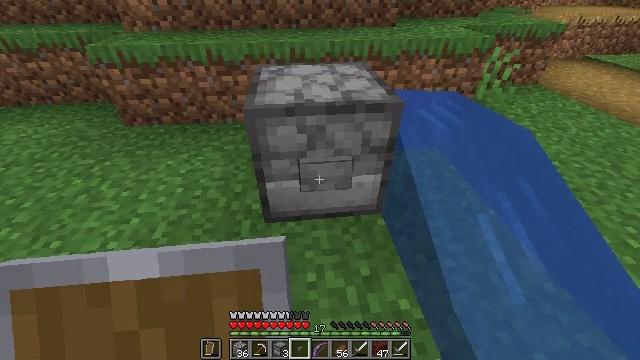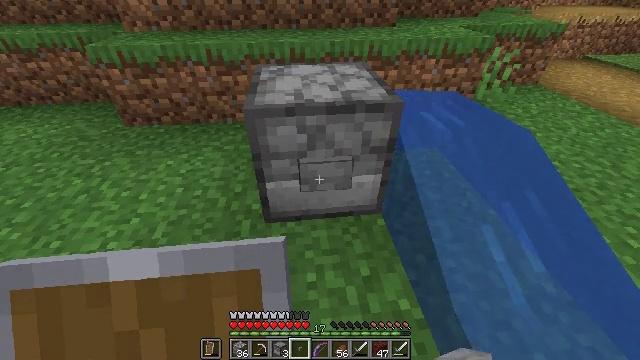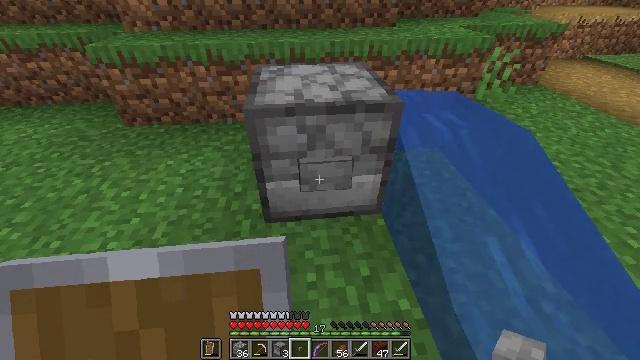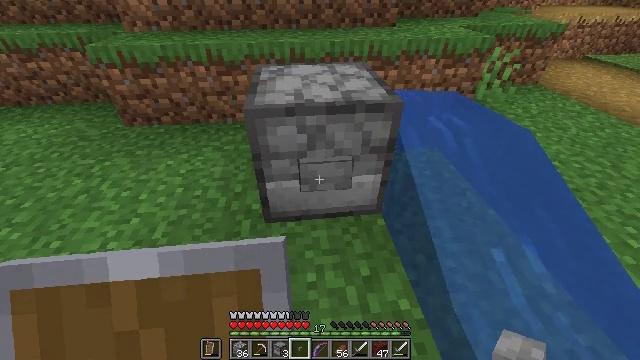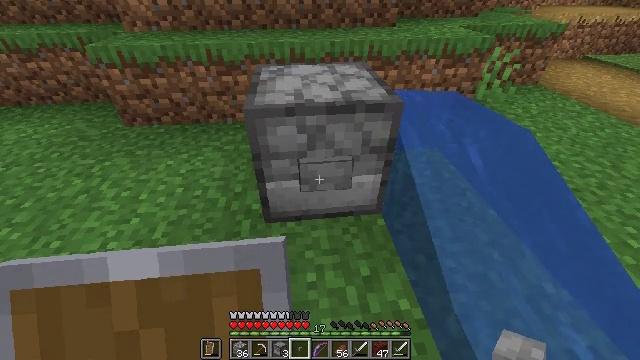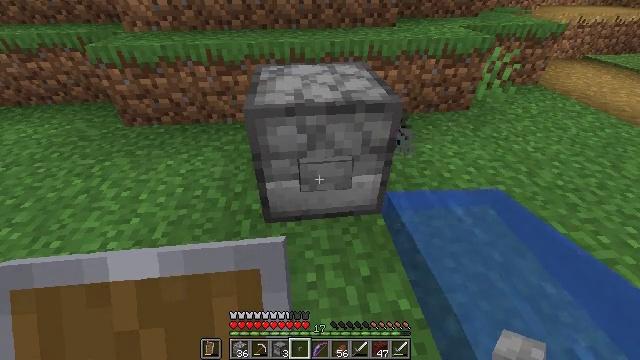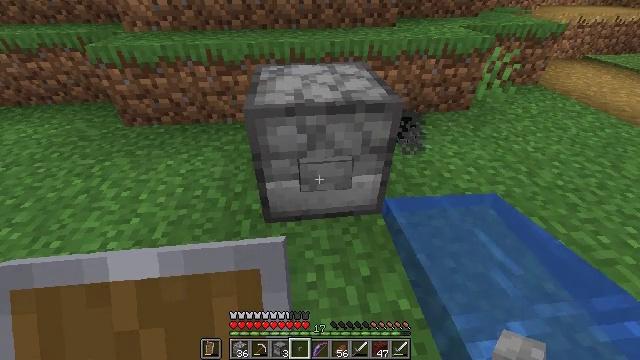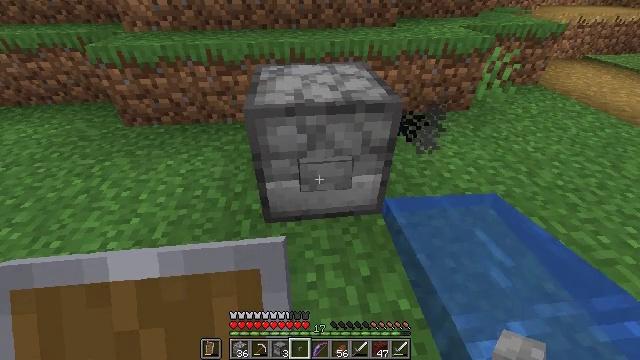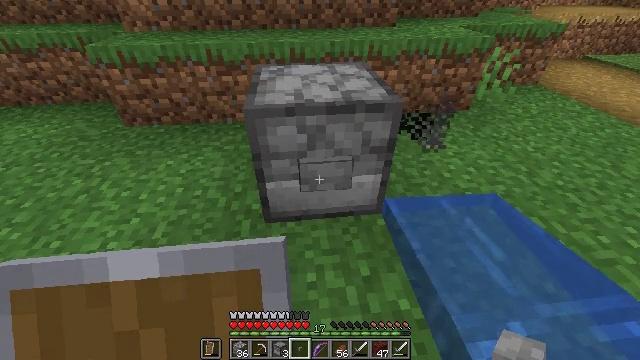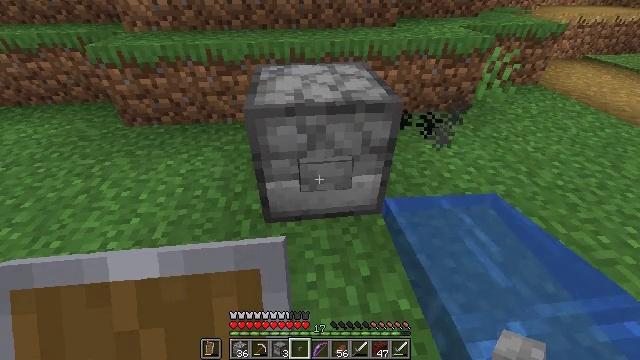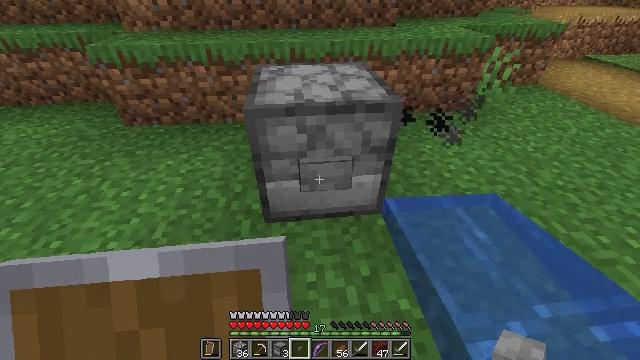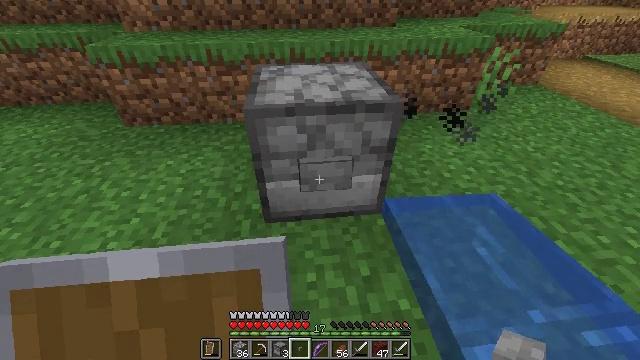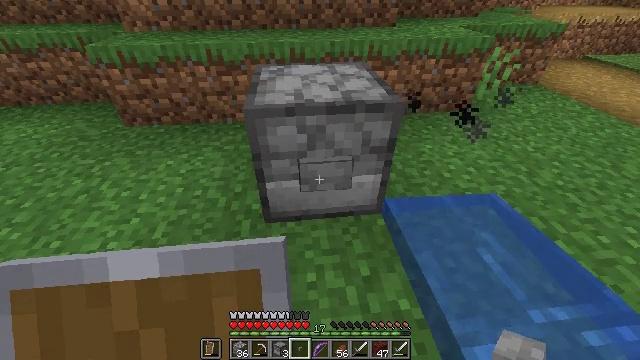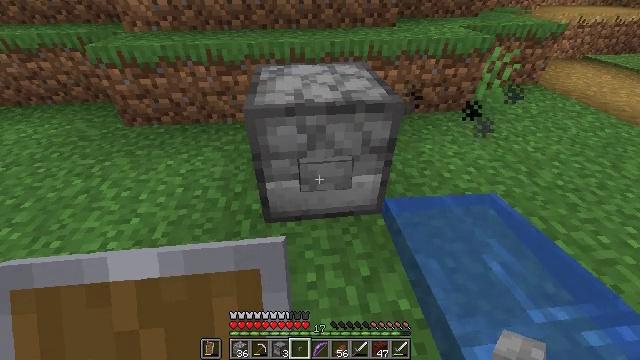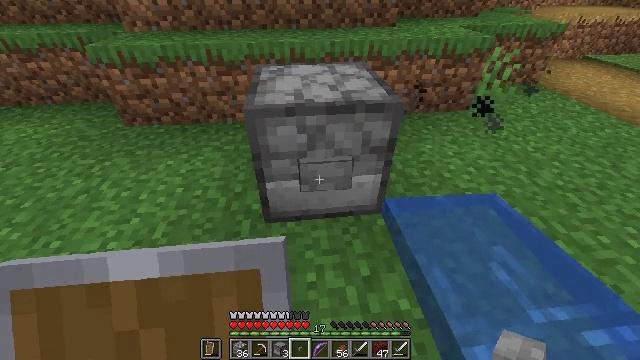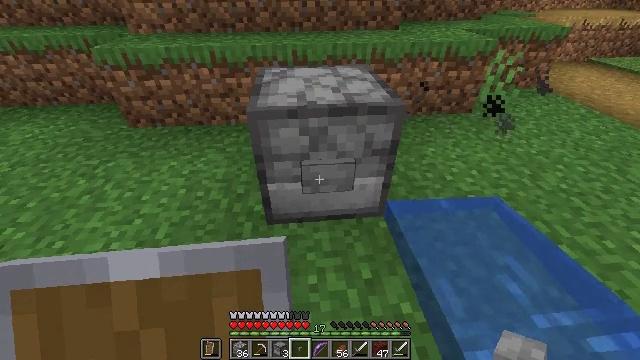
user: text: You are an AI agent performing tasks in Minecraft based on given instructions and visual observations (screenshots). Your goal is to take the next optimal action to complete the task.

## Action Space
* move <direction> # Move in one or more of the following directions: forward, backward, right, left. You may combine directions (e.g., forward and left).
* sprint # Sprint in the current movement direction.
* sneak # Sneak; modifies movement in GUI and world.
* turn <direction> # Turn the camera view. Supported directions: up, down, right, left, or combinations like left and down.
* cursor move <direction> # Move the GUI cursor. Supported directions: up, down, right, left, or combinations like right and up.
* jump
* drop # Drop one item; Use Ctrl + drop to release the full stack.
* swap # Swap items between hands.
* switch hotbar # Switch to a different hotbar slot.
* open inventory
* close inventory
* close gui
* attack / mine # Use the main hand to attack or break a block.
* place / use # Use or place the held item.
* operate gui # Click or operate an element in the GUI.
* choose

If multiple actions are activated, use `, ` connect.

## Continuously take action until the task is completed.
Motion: motion action
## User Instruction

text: Remove the stone button from its place.
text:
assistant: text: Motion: no_op
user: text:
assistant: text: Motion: no_op
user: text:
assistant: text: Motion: no_op
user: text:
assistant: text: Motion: no_op
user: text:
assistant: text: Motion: no_op
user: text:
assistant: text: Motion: no_op
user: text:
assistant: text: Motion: no_op
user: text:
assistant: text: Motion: no_op
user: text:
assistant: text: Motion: no_op
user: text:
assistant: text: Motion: no_op
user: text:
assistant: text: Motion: no_op
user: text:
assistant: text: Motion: no_op
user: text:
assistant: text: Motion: no_op
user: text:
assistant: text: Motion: no_op
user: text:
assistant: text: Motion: no_op
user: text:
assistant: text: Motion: turn left and up
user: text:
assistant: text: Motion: no_op
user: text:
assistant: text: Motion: no_op
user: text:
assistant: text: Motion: no_op
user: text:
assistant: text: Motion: no_op
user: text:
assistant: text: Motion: no_op
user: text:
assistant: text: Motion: no_op
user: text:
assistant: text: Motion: no_op
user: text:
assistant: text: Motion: no_op
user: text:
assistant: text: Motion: no_op
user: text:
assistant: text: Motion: no_op
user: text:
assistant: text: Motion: no_op
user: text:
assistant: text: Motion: no_op
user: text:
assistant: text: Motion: no_op
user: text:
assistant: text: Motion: no_op